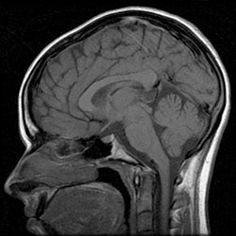
Label: notumor